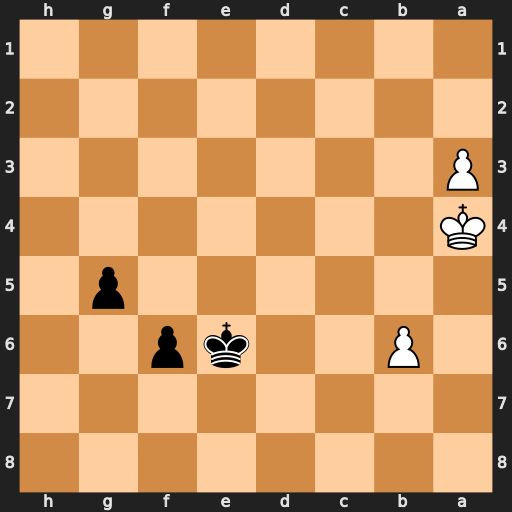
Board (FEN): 8/8/1P2kp2/6p1/K7/P7/8/8
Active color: b
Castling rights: -
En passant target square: -
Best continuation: Kd7 Kb5 Kc8 Kc5 g4